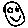
Label: smiley face